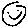
Label: smiley face